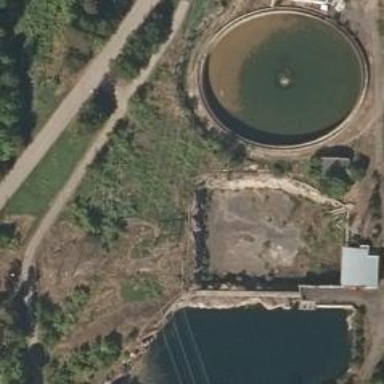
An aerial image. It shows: Waste water basin that contains water from natural source.